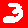
Digit: 3